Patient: sex F, age 75
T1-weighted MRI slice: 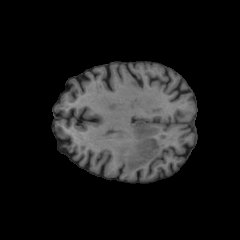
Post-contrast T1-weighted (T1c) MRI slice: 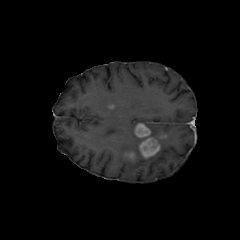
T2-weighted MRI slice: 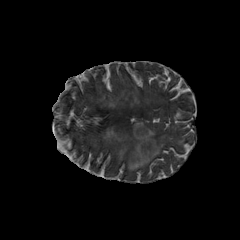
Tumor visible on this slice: yes
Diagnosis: Glioblastoma, IDH-wildtype
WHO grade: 4